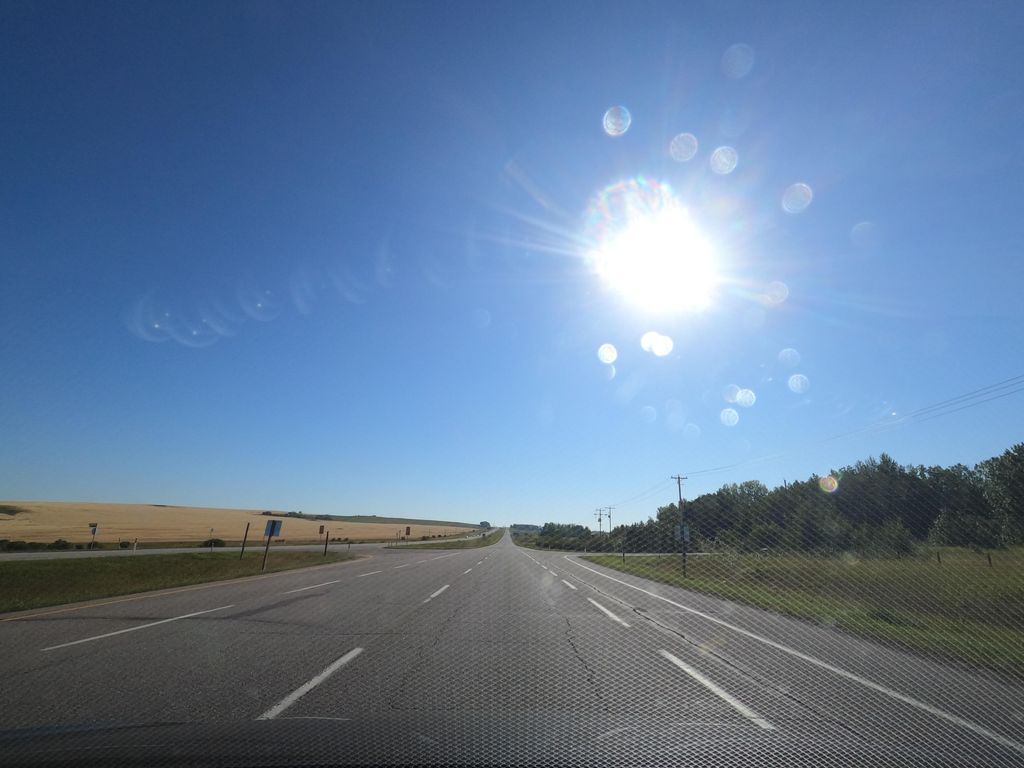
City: calgary